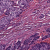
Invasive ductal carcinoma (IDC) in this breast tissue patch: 1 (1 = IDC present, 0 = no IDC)